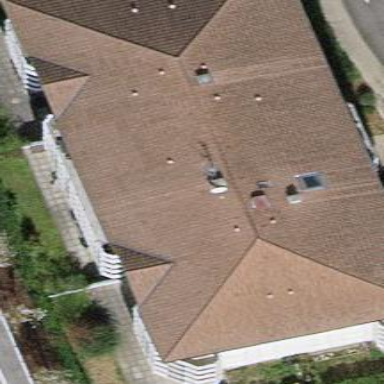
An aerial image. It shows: Hipped-roof building with apartments.